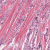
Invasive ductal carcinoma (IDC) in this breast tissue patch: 1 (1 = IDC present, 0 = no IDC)